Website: bh-photo
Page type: address-validator
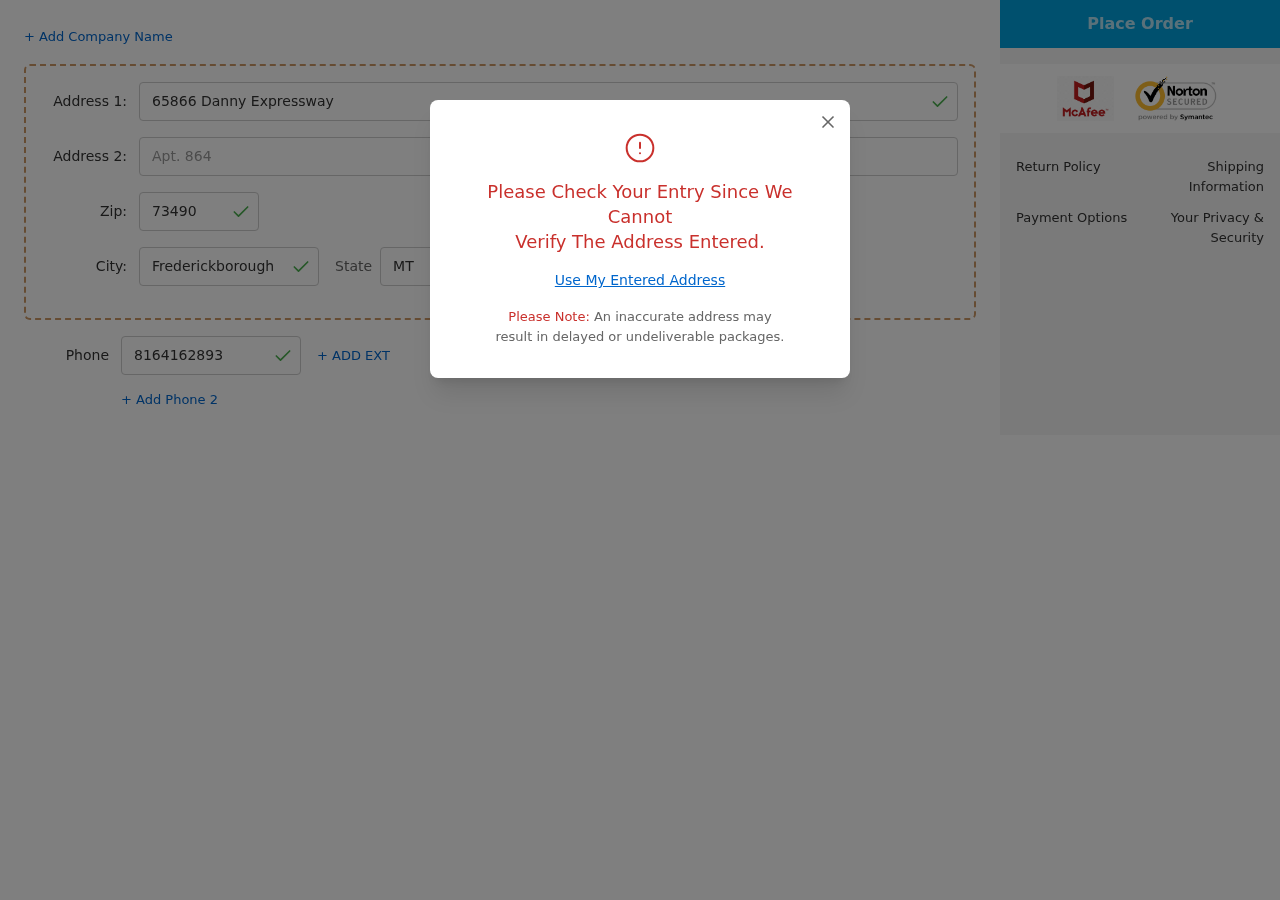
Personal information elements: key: PII_CITY
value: Frederickborough
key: PII_PHONE
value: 8164162893
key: PII_POSTCODE
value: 73490
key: PII_STATE_ABBR
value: MT
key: PII_STREET
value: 65866 Danny Expressway
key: PII_STREET2
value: Apt. 864